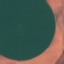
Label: AnnualCrop